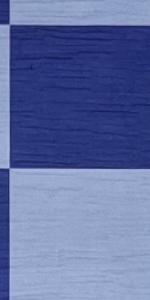
Label: Empty